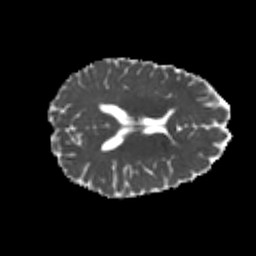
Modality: MD
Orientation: axial
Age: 24
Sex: female
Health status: healthy
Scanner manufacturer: philips
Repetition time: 7.389 s
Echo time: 0.08599 s